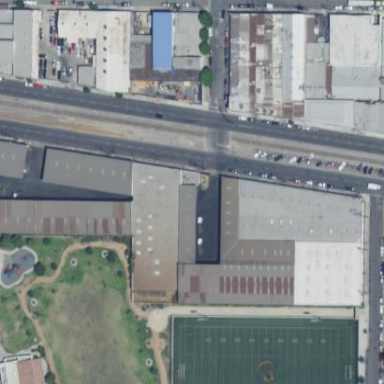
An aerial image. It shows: Warehouse.